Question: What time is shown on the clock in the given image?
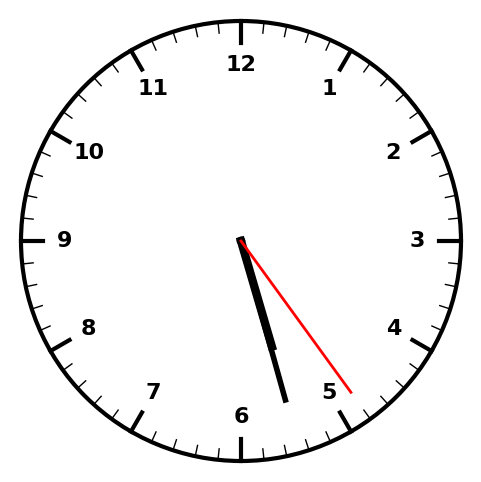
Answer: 05:27:24